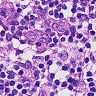
Metastatic tissue present: no